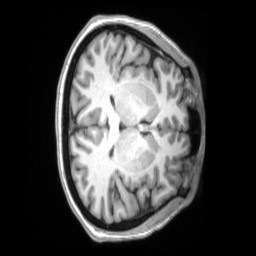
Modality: T1w
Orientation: axial
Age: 40
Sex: female
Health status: ill
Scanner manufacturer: siemens
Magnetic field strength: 3 T
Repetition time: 2.2 s
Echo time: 0.00157 s